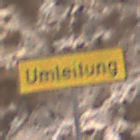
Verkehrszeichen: Umleitungsankuendigung
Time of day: Midday
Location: Outdoor (Urban)
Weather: PartlyCloudy
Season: NotSpecified
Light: Natural